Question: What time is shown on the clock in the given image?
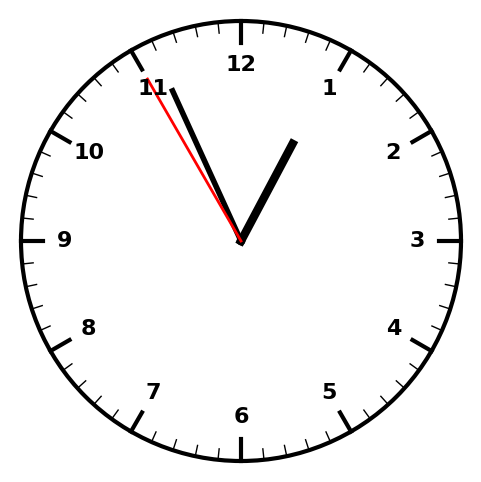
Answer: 12:55:55